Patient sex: M
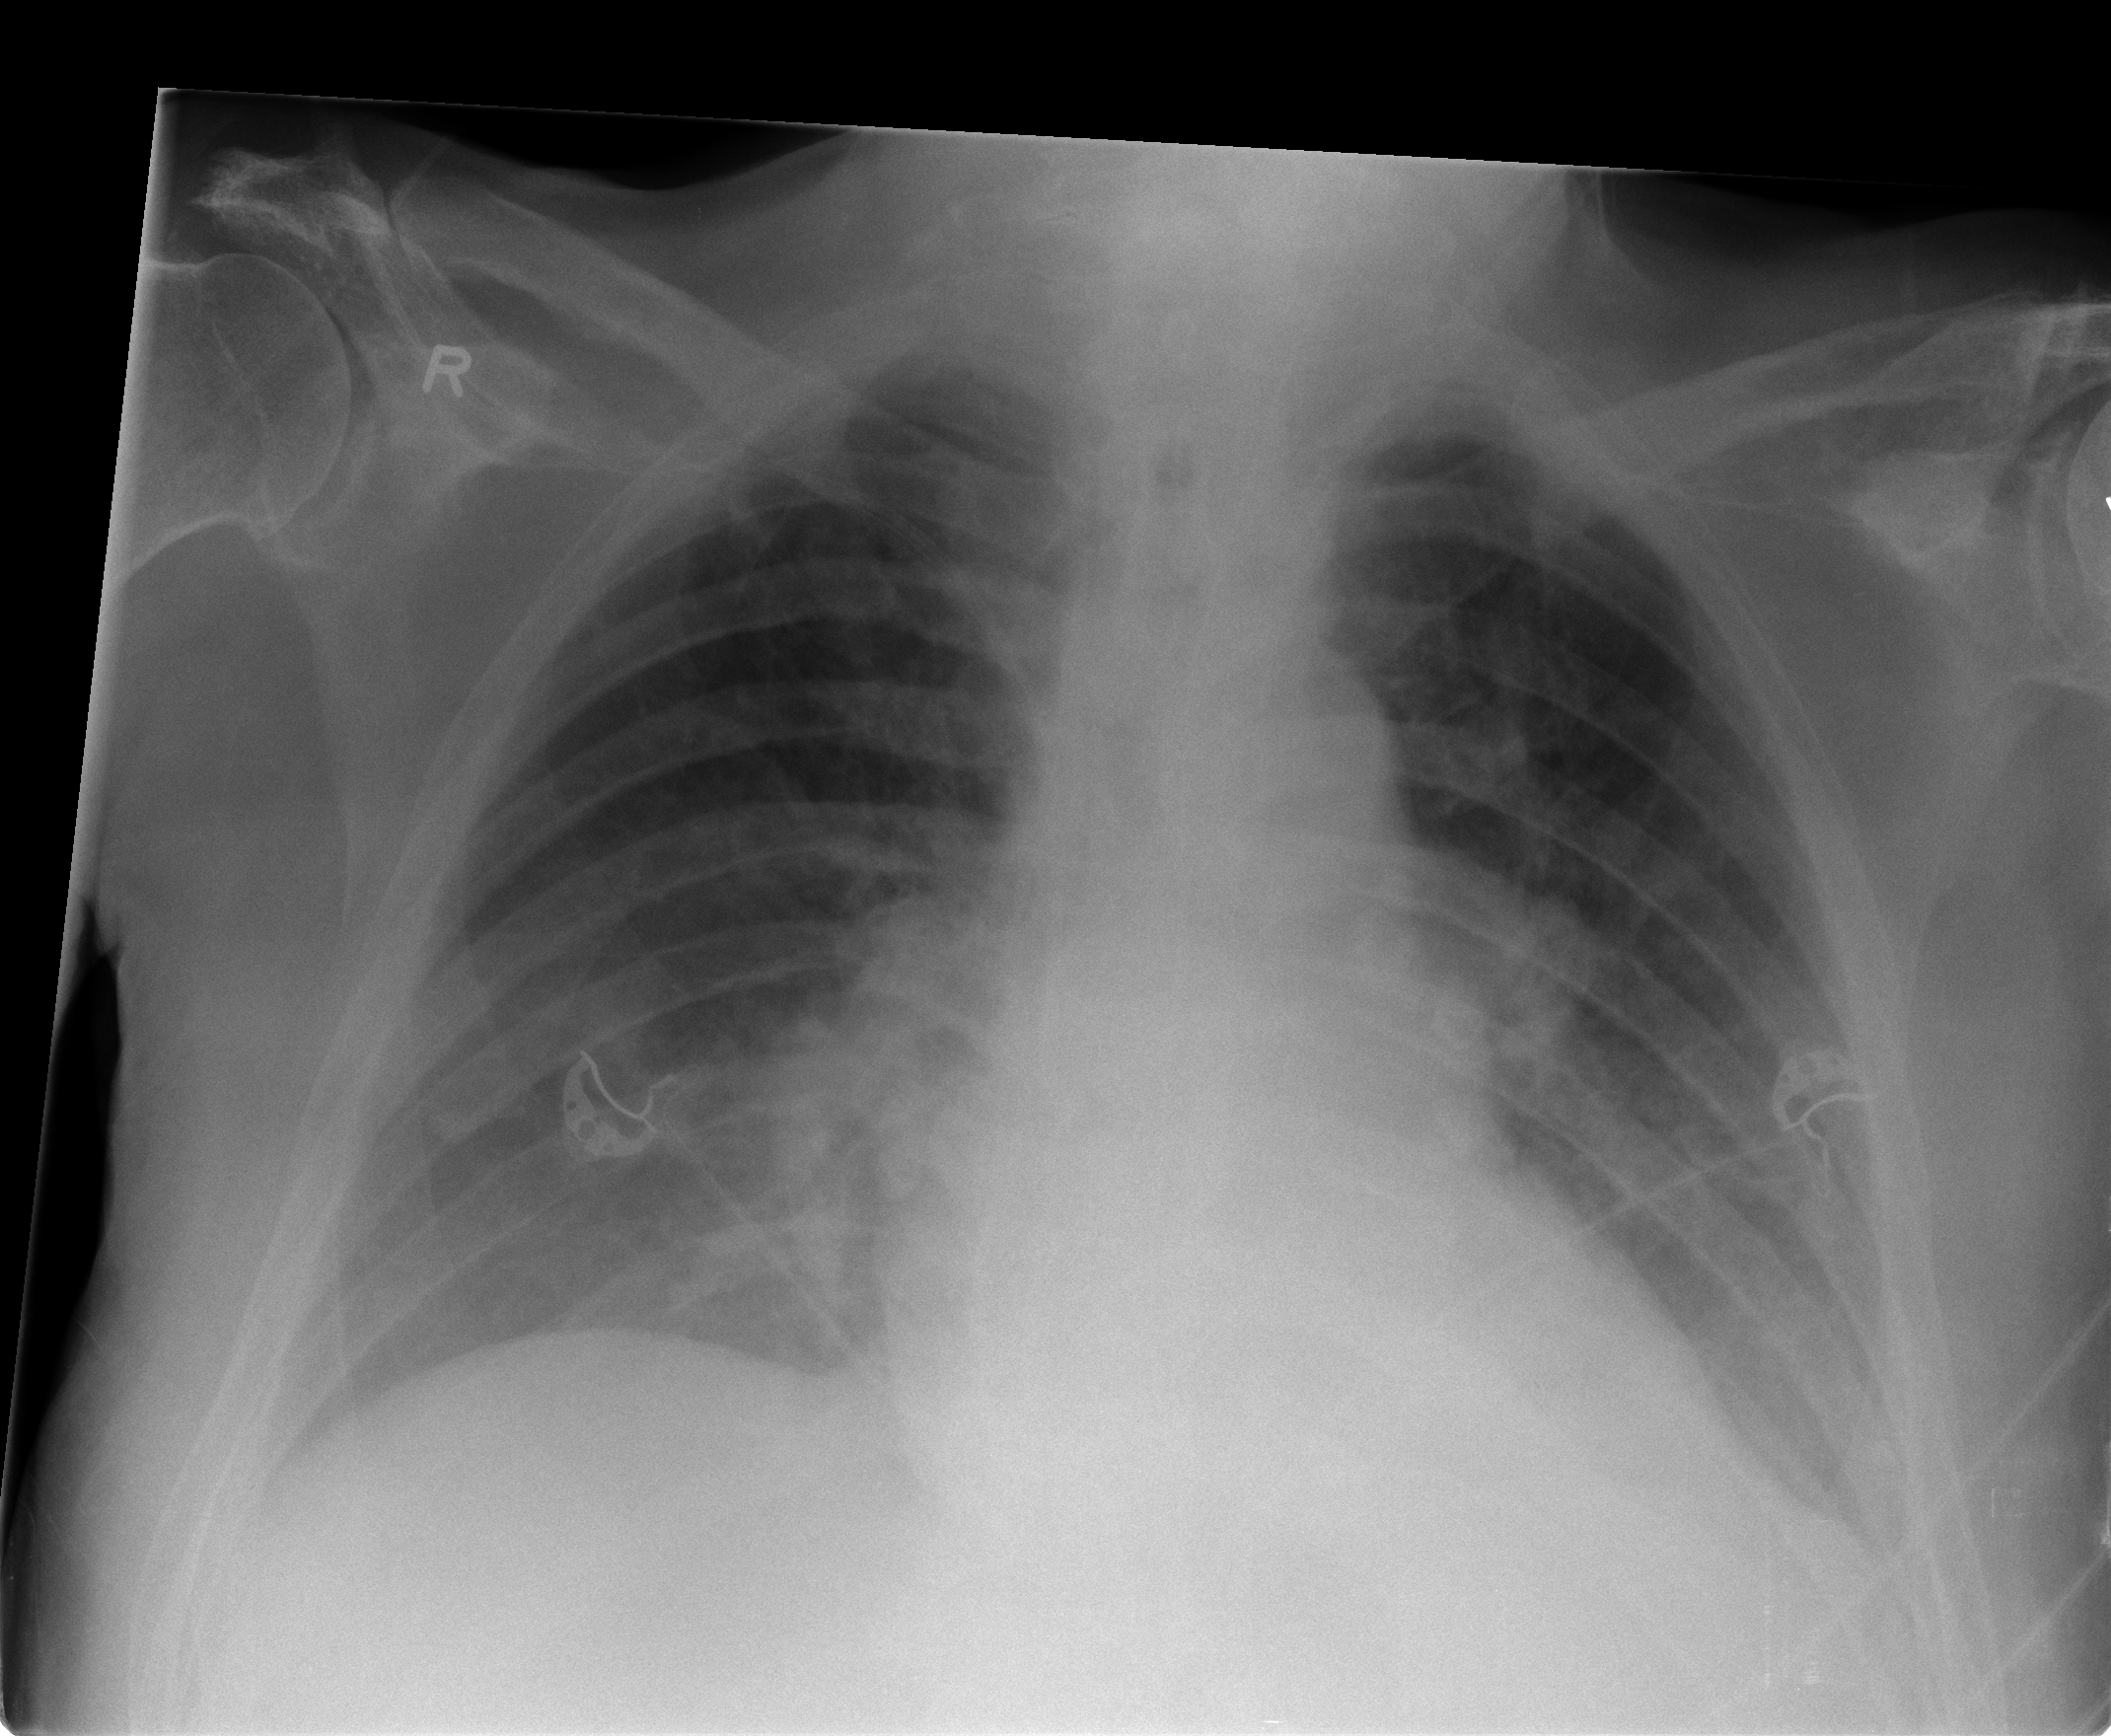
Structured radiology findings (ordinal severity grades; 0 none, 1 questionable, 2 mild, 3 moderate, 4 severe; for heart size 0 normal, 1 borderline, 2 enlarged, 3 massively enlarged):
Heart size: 0
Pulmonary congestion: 2
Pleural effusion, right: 2
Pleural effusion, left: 2
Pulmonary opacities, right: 1
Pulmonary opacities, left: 1
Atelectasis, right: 2
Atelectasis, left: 2